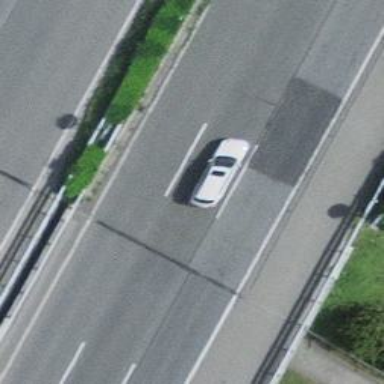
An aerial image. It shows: Motorway bridge with asphalt surface.